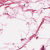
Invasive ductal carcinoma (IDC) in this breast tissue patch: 0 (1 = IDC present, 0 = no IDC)